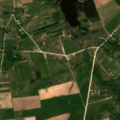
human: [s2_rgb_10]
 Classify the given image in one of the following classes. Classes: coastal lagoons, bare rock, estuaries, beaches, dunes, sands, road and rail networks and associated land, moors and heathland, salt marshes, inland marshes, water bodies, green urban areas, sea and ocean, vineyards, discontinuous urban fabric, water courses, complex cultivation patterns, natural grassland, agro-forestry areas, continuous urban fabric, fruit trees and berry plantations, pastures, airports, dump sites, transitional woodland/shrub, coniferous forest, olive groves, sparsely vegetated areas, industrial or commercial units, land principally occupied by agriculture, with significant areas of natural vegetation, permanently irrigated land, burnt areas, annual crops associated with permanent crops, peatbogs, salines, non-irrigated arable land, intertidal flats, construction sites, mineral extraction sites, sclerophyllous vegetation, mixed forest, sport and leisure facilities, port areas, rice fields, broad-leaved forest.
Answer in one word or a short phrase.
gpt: pastures, complex cultivation patterns, coniferous forest, transitional woodland/shrub